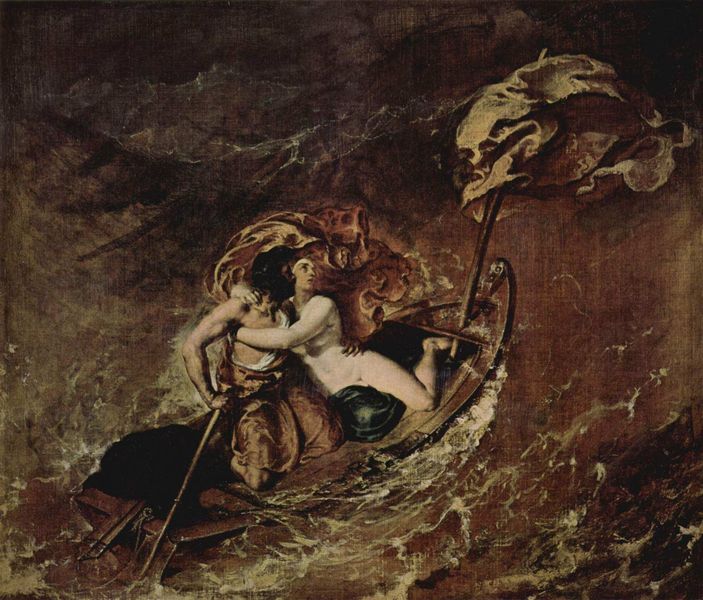
Titel: Der Sturm
Künstler: William Etty
Standort: Manchester
Institution: City Art Galleries
Schlagwörter: akt, dunkel, gemälde, haut, himmel, körper, mann, meer, nackt, schatten, umhang, wasser, weiß, wolken, grün, menschen, ocker, see, braun, busen, frau, hell, holz, kleid, licht, nacht, schwarz, ölbild, blick, dame, rot, tuch, beige, malerei, bart, arm, arme, barock, blass, falten, halten, inkarnat, öl, einsamkeit, wind, pastos, gewand, stoff, tücher, decke, paar, blässe, boot, kahn, paddel, ruder, stock, beine, bein, gischt, schiff, segel, segelboot, welle, wellen, umarmung, fahne, mast, untergehen, schaum, angst, aufgewühlt, flattern, naturgewalt, not, schiffbruch, seenot, sturm, untergang, unwetter, wehen, woge, wogen, duktus, weiblich, ruderboot, festhalten, faltenwurf, nackte, edel, flucht, umarmen, pärchen, halt, knien, furcht, schrecken, bedrohlich, seegang, liebespaar, bedrohung, männlich, floss, muskel, tonig, stange, figura serpentinata, ungeheuer, gericault, rettung, tief, delacroix, bedrängnis, beer, barke, steuern, meereswogen, klammern, in seenot, kleidungsstück, seesturm, untiefen, dantebarke, raptusgruppe, braunes wasser, marine stücck, segel zerrissen